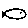
Label: fish